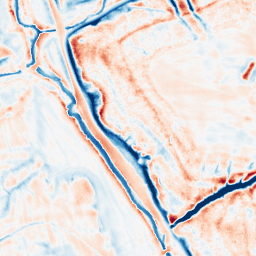
Category: edge_preserving
Decomposition family: bilateral
Decomposition parameters: d: 21
sigma_color: 150
sigma_space: 150
Upsampling method: sinc_hamming
Upsampling parameters: scale: 4
kernel_size: 8
Upsampling scale: 4